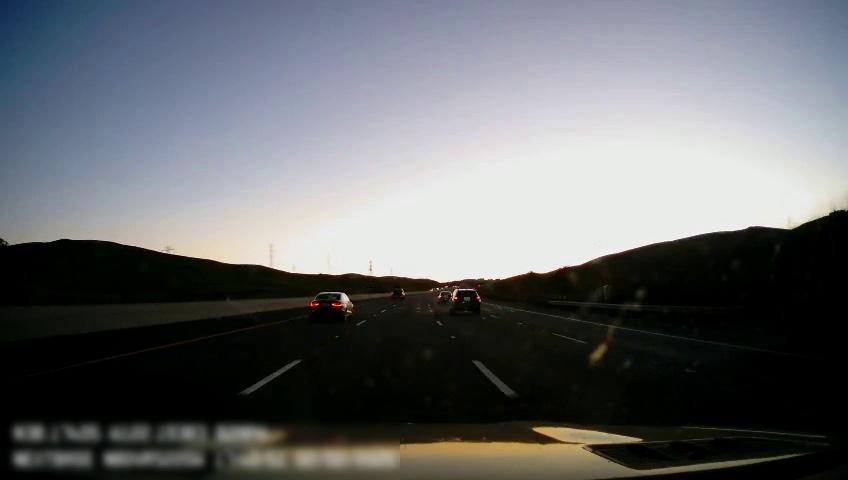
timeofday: Day
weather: Sunny
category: Drivable Space
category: Vehicles | Car
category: Vehicles | Car
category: Vehicles | SUV
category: Vehicles | SUV
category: Lanes | Alternate Lane
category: Lanes | Current Lane
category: Lanes | Current Lane
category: Lanes | Alternate Lane
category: Lanes | Alternate Lane